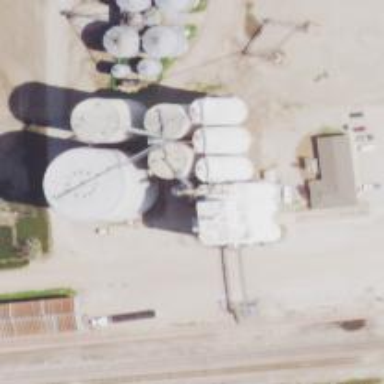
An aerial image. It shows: Silo.